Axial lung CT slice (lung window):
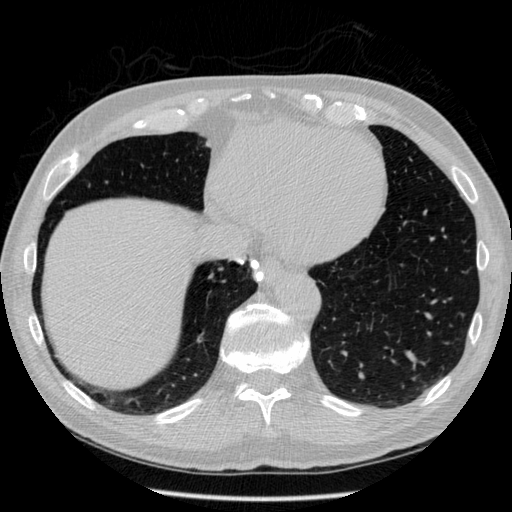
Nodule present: no